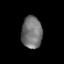
Tissue: prostate
Cell type: Epithelial cells
Senescence score: 0.3148
Nuclear area (px): 648
Mean DAPI intensity: 114.972